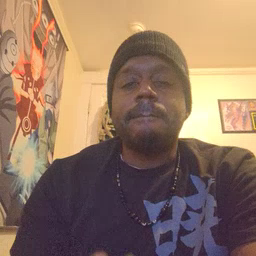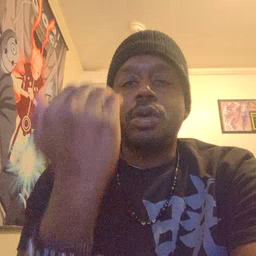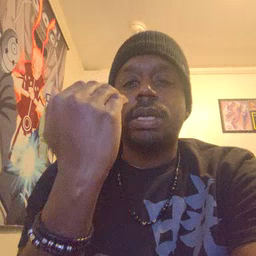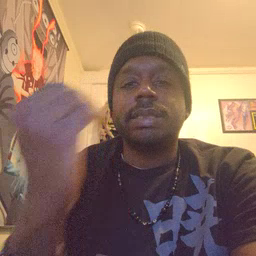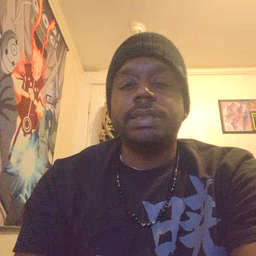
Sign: morning